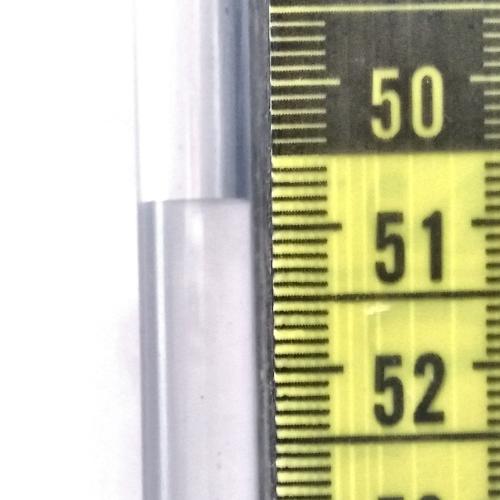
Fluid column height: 50.8 cm